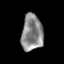
Tissue: prostate
Cell type: T cells
Senescence score: 0.2985
Nuclear area (px): 766
Mean DAPI intensity: 137.316